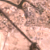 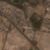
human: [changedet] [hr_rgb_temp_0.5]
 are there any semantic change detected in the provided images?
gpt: New green area is present on the right of the road.